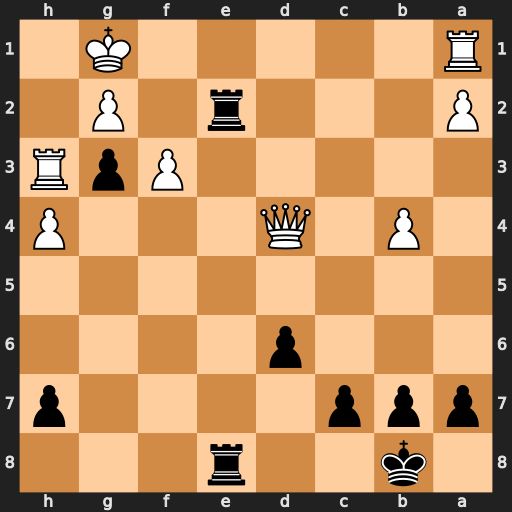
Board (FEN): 1k2r3/ppp4p/3p4/8/1P1Q3P/5PpR/P3r1P1/R5K1
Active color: b
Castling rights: -
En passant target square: -
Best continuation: Re1+ Rxe1 Rxe1#